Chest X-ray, PA view. Patient: 66 years old, sex M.
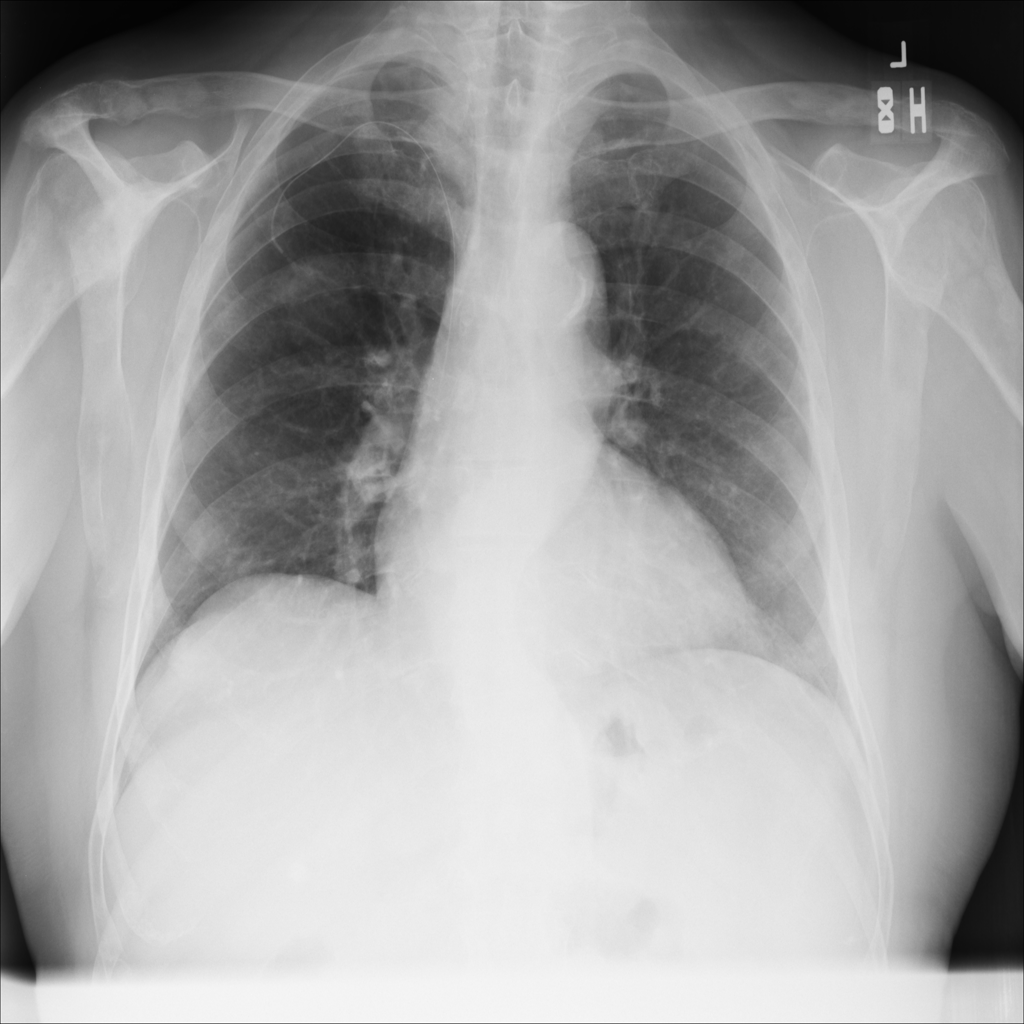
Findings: No Finding